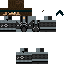
A male human skin with medium skin, wearing brown long hair dressed in a blue hoodie and black pants, featuring a closed mouth.